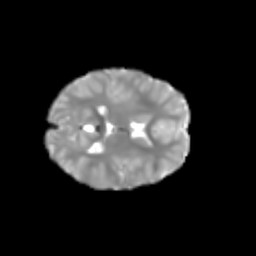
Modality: T2w
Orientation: axial
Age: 6
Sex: female
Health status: healthy